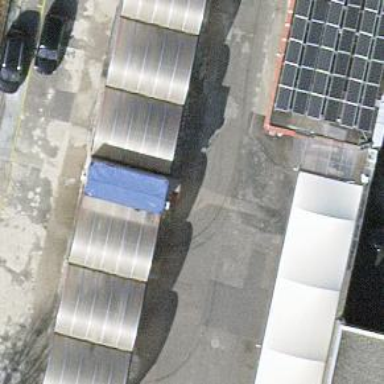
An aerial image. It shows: Car wash facility.